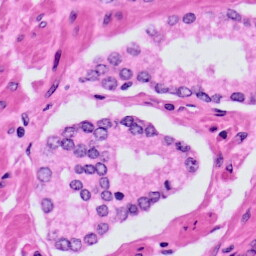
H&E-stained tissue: Prostate